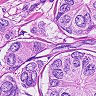
Metastatic tissue present: yes